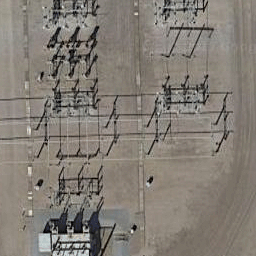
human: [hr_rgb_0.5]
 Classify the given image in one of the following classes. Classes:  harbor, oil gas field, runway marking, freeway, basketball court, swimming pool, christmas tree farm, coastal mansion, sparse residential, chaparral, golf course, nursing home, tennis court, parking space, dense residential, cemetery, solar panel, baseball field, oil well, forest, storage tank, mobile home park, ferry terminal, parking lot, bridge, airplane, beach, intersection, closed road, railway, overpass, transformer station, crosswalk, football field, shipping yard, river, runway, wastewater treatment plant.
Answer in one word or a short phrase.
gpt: transformer station